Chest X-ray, PA view. Patient: 42 years old, sex F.
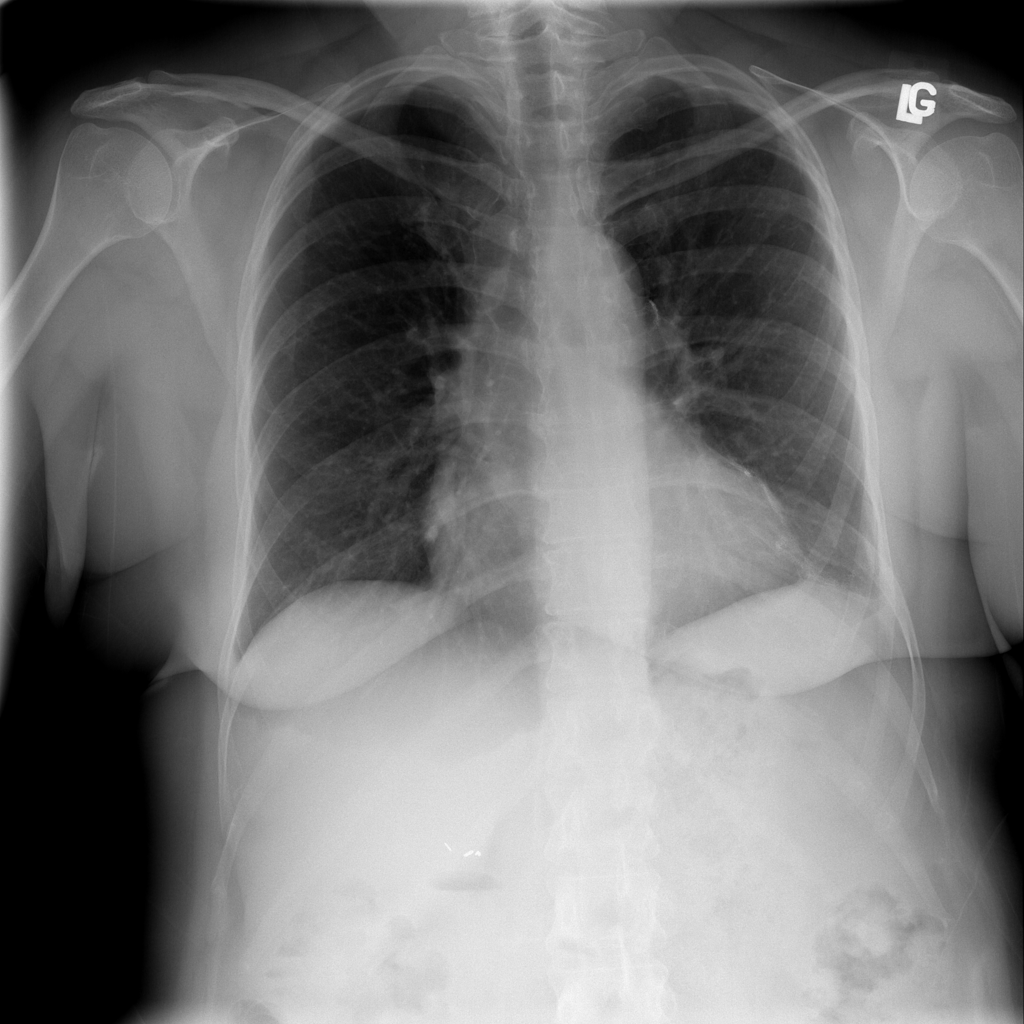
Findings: No Finding